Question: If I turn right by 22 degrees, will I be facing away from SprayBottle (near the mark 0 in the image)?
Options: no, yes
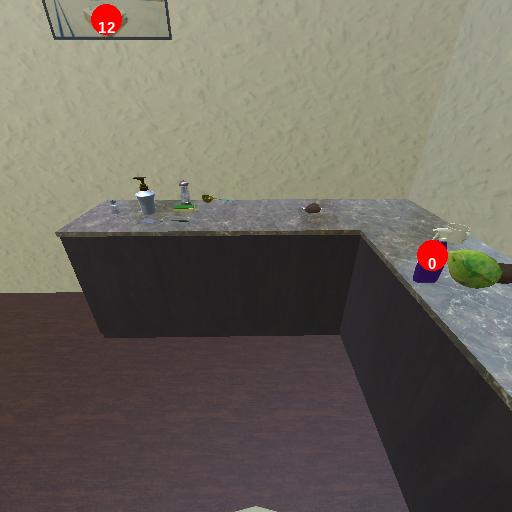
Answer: no